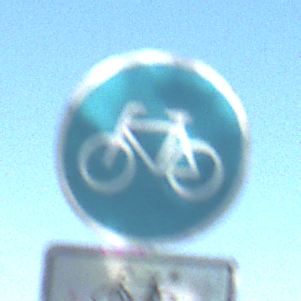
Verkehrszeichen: Radweg
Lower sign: EinspurigeFahrzeugeFrei6
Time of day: MorningAfternoon
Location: Outdoor (Nature)
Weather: Clear
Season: Autumn
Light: Natural